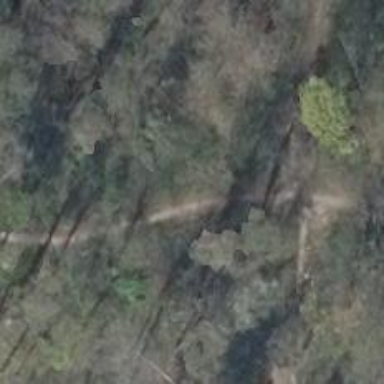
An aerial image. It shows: Dirt path.